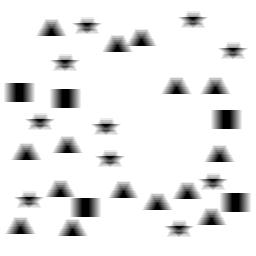
Squares: 5
Triangles: 15
Stars: 10
Total shapes: 30